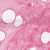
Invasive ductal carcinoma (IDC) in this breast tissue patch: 0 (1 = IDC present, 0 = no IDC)